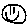
Label: smiley face